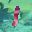
Label: 1